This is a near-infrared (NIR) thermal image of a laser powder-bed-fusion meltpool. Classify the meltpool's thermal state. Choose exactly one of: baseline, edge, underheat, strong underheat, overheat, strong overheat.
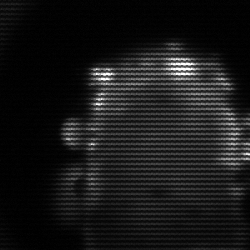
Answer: baseline